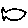
Label: fish